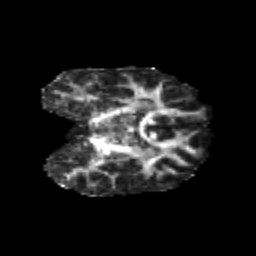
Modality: FA
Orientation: coronal
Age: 25
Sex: female
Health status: healthy
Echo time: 0.074 s